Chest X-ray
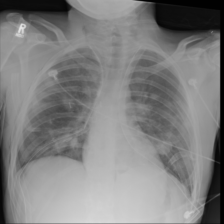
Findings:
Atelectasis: negative
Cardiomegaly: negative
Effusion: negative
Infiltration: negative
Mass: negative
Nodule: positive
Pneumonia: negative
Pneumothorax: positive
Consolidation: negative
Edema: negative
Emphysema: positive
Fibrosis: negative
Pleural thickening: negative
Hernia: negative